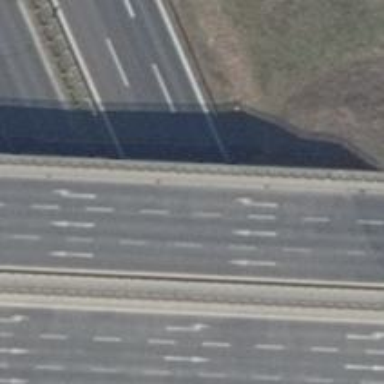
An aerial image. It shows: Trunk motorroad.